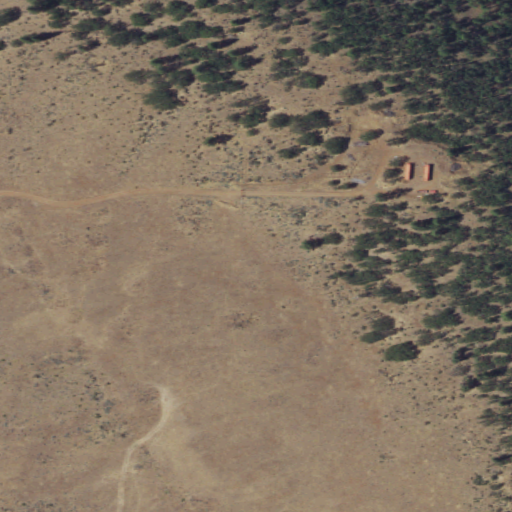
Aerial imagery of mountain in Washington named Luna Butte containing grassland, deciduous forest, evergreen forest, shrub, open development, and mixed forest